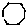
Label: hexagon